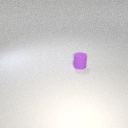
small purple rubber cylinder